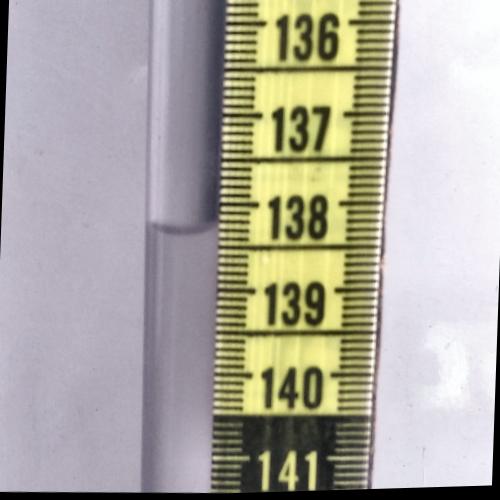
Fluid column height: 17.9 cm